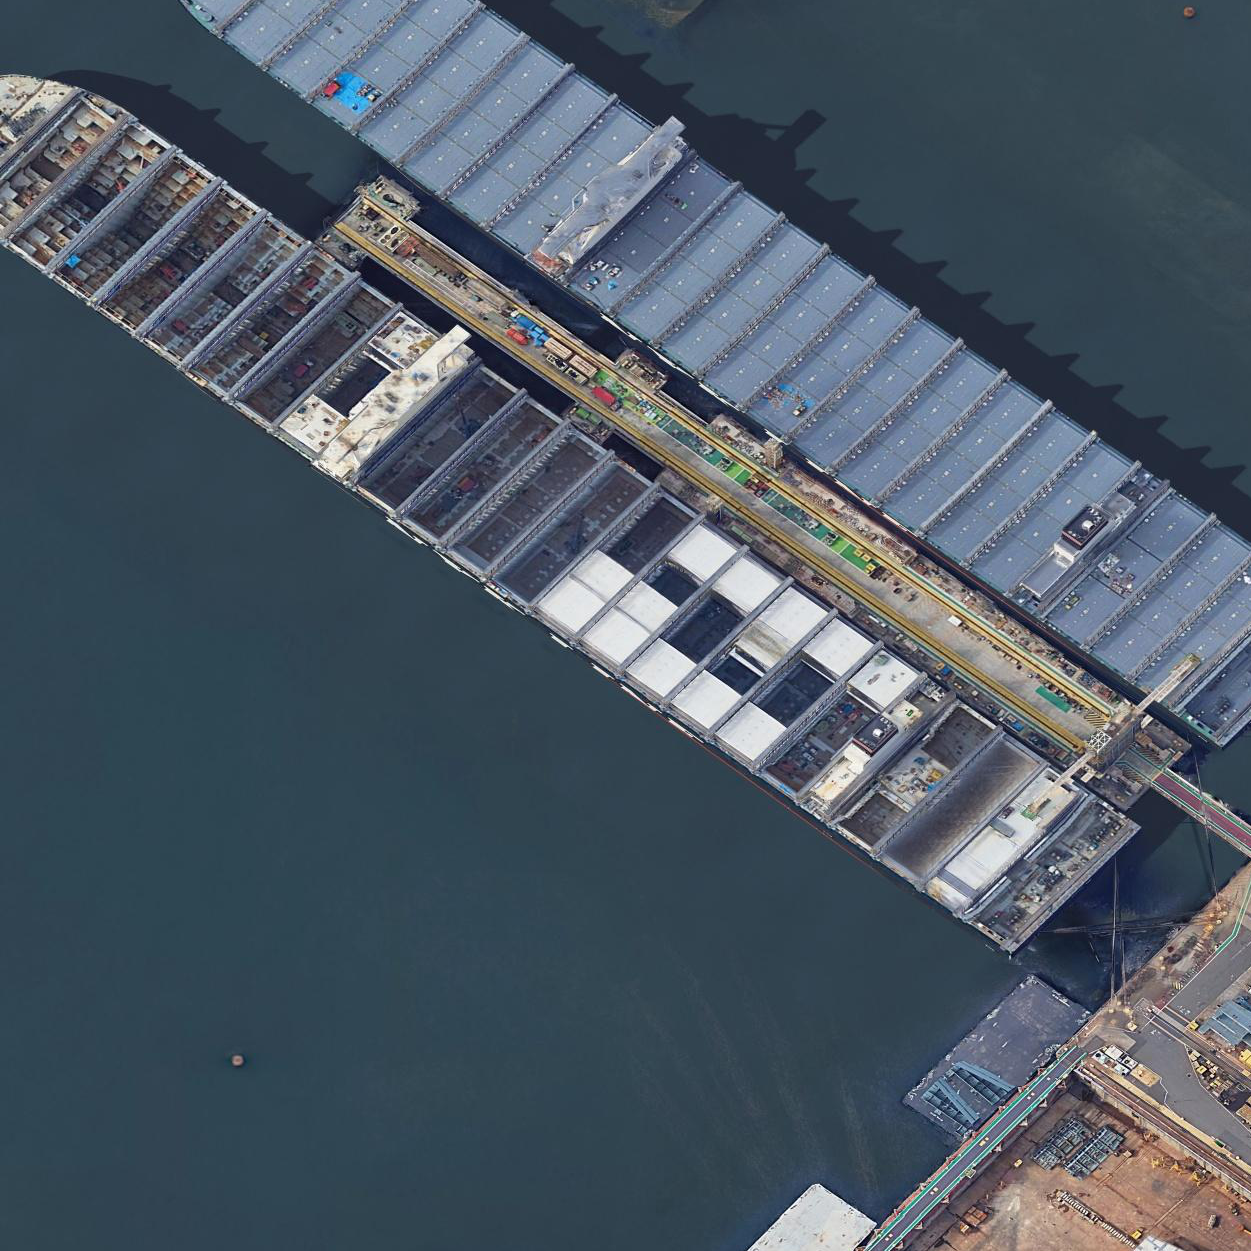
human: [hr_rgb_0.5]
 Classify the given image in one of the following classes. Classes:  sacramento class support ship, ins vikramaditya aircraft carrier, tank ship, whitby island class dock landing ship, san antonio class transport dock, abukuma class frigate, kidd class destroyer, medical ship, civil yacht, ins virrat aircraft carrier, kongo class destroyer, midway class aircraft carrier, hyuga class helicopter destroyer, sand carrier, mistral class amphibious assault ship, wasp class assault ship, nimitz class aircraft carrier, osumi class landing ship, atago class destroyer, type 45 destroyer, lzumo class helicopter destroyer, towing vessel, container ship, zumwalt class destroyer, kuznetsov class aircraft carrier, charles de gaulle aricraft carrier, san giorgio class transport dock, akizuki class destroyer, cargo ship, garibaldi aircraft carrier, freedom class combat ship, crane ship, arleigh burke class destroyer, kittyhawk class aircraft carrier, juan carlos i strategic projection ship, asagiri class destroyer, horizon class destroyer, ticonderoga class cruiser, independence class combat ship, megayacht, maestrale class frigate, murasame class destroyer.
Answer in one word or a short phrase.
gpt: Cargo ship